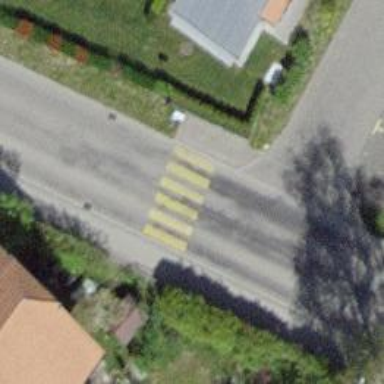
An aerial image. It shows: Marked zebra crossing on the road.